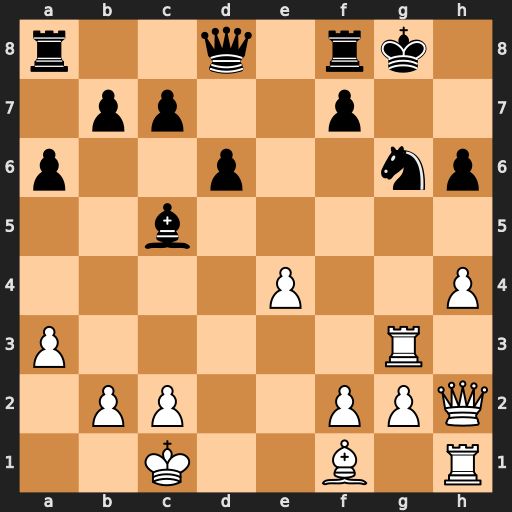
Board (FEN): r2q1rk1/1pp2p2/p2p2np/2b5/4P2P/P5R1/1PP2PPQ/2K2B1R
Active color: w
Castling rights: -
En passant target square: -
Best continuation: h5 Bxf2 hxg6 Bxg3 Qxh6 Bf4+ Qxf4